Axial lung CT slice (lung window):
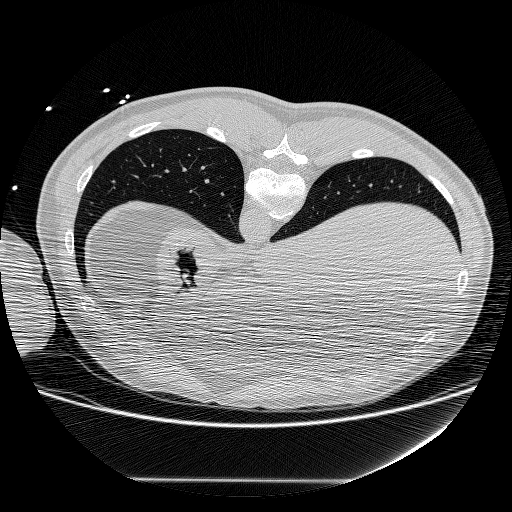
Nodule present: no